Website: home-depot
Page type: receipt
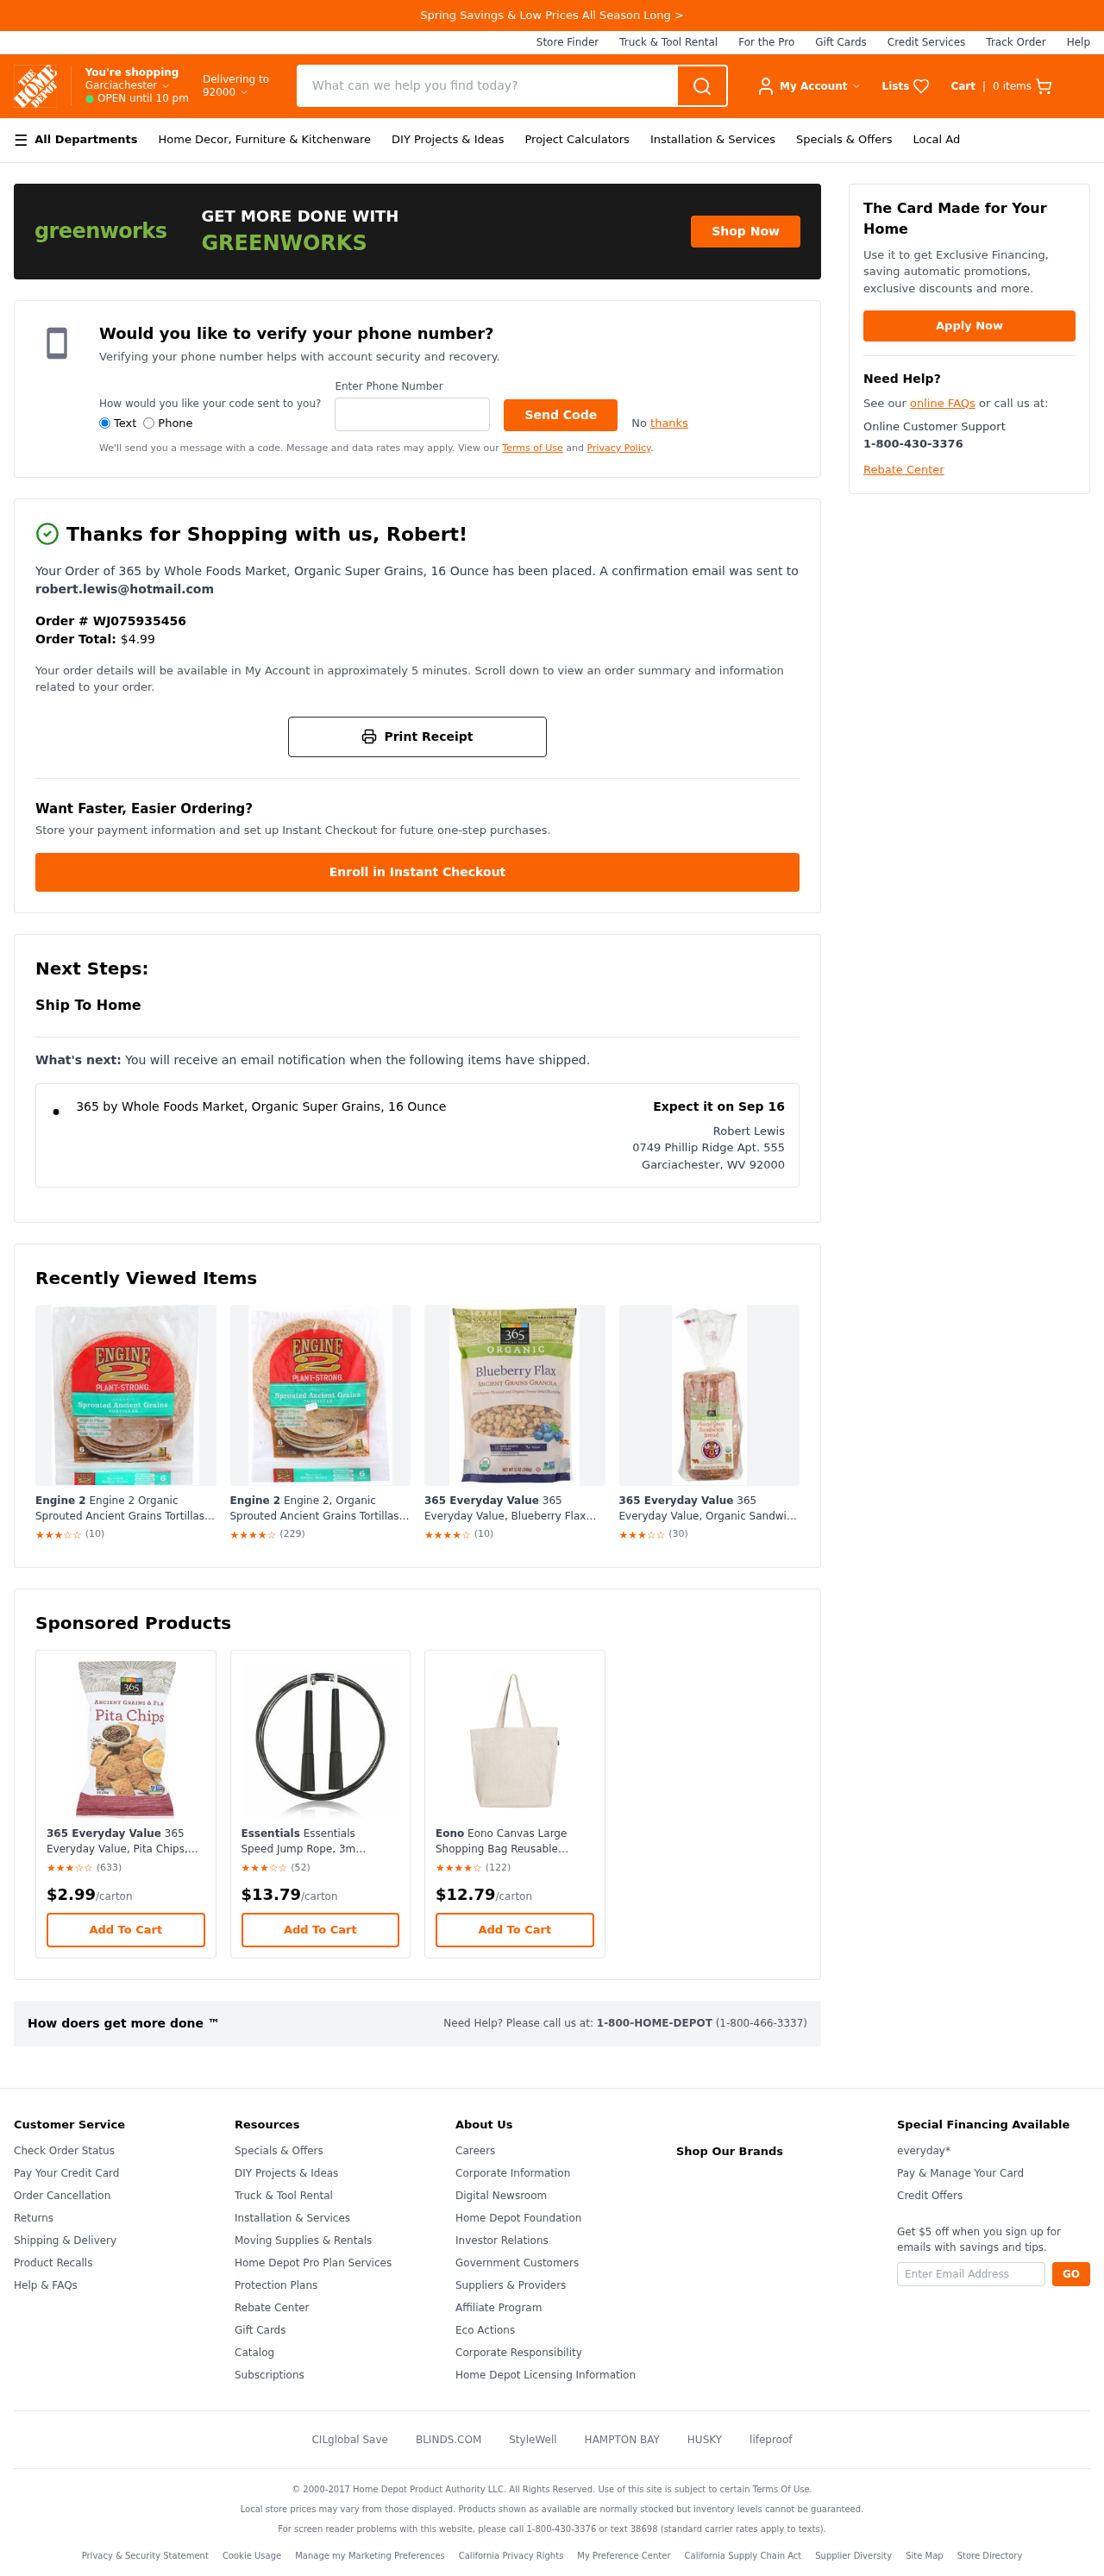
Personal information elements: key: PII_CITY
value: Garciachester
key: PII_CITY_STATE_ZIP
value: Garciachester, WV 92000
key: PII_EMAIL
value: robert.lewis@hotmail.com
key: PII_FIRSTNAME
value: Robert
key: PII_FULLNAME
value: Robert Lewis
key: PII_PHONE
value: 2408403976
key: PII_POSTCODE
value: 92000
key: PII_STREET
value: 0749 Phillip Ridge Apt. 555
Product elements: key: PRODUCT1_NAME
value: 365 by Whole Foods Market, Organic Super Grains, 16 Ounce
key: PRODUCT2_NAME
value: Engine 2 Engine 2 Organic Sprouted Ancient Grains Tortillas, 6 ct
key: PRODUCT2_BRAND
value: Engine 2
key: PRODUCT2_RATING
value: ★★★☆☆
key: PRODUCT2_NUM_RATINGS
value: (10)
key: PRODUCT3_NAME
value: Engine 2 Engine 2, Organic Sprouted Ancient Grains Tortillas, 6 ct
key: PRODUCT3_BRAND
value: Engine 2
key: PRODUCT3_RATING
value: ★★★★☆
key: PRODUCT3_NUM_RATINGS
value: (229)
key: PRODUCT4_NAME
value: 365 Everyday Value 365 Everyday Value, Blueberry Flax Ancient Grains Granola, 12 oz
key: PRODUCT4_BRAND
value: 365 Everyday Value
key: PRODUCT4_RATING
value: ★★★★☆
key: PRODUCT4_NUM_RATINGS
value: (10)
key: PRODUCT5_NAME
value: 365 Everyday Value 365 Everyday Value, Organic Sandwich Bread, Ancient Grains (17 Slices), 20 Ounce
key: PRODUCT5_BRAND
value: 365 Everyday Value
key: PRODUCT5_RATING
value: ★★★☆☆
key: PRODUCT5_NUM_RATINGS
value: (30)
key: PRODUCT6_NAME
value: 365 Everyday Value 365 Everyday Value, Pita Chips, Ancient Grains & Flax, 9 oz
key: PRODUCT6_BRAND
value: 365 Everyday Value
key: PRODUCT6_RATING
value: ★★★☆☆
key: PRODUCT6_NUM_RATINGS
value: (633)
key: PRODUCT6_PRICE
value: $2.99
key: PRODUCT7_NAME
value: Essentials Essentials Speed Jump Rope, 3m Adjustable Steel Wire Jumping Ropes for Boxing, MMA, Crossfit, Workou
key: PRODUCT7_BRAND
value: Essentials
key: PRODUCT7_RATING
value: ★★★☆☆
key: PRODUCT7_NUM_RATINGS
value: (52)
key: PRODUCT7_PRICE
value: $13.79
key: PRODUCT8_NAME
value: Eono Eono Canvas Large Shopping Bag Reusable Shopping Bag Environmentally Friendly Grocery Shoulder Jute
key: PRODUCT8_BRAND
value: Eono
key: PRODUCT8_RATING
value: ★★★★☆
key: PRODUCT8_NUM_RATINGS
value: (122)
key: PRODUCT8_PRICE
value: $12.79
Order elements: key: ORDER_NUM_ITEMS
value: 0
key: ORDER_ID
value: WJ075935456
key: ORDER_TOTAL
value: $4.99
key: ORDER_DELIVERY_DATE
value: Expect it on Sep 16